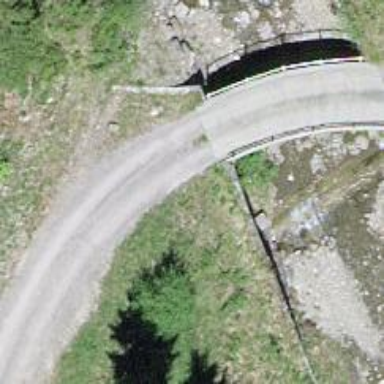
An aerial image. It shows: Bridge over grade2 track.